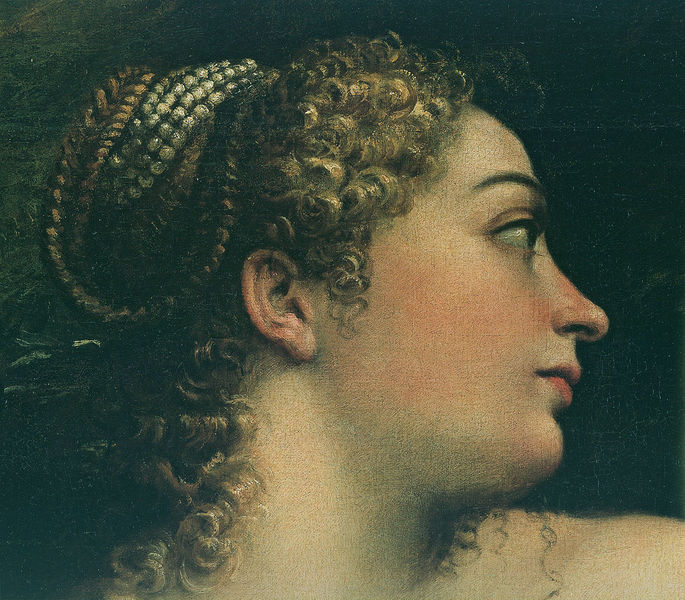
Titel: Venus, Adonis und Cupid
Künstler: Annibale Carracci
Institution: Madrid, Museo del Prado
Schlagwörter: gemälde, frau, haar, nase, schmuck, blond, jung, haare, locken, perlen, rouge, wangen, weib, weiblich, detail, junge frau, blondine, jungfrau, lockig, rosig, tracht, weich, junges mädchen, gelockt, 1600